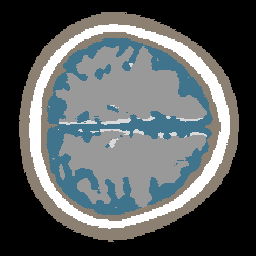
Label: no_lesion